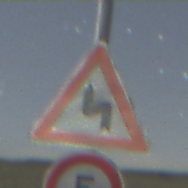
Verkehrszeichen: DoppelkurveZunaechstLinks
Zusatzzeichen unten: Geschwindigkeit5
Umgebung: Outdoor, Nature
Tageszeit: Night
Wetter: Clear
Licht: Natural
Jahreszeit: NotSpecified
Kontrast: HighContrast